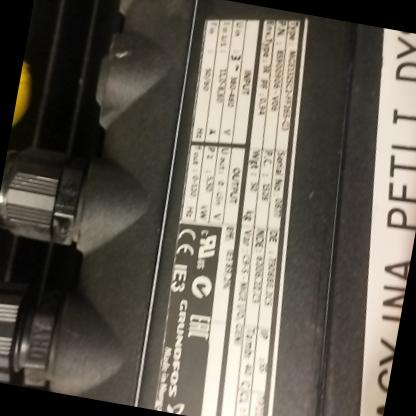
Klasa: tabliczka-znamionowa